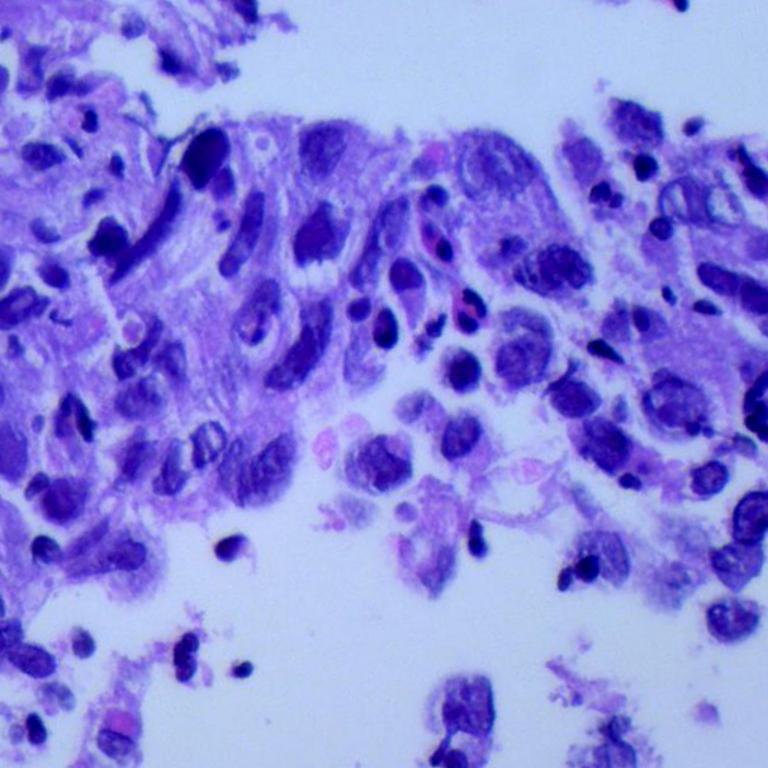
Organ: lung
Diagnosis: adenocarcinomas